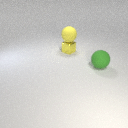
small yellow metal cube behind large green rubber sphere